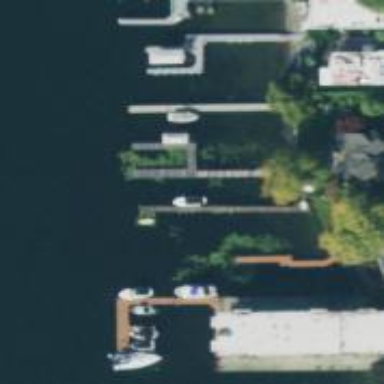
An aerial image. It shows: Man-made pier.